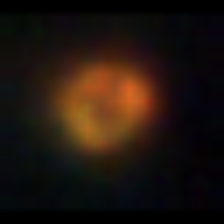
Taxon: NanoPlankton
Group: Other